Field crop: maize
Growth stage: 2
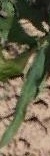
Species: maize